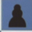
Piece: bP